Interaction volume radius: 10 \u00c5
Interaction volume height: 20 \u00c5
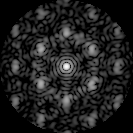
Disorder parameter: 0.586